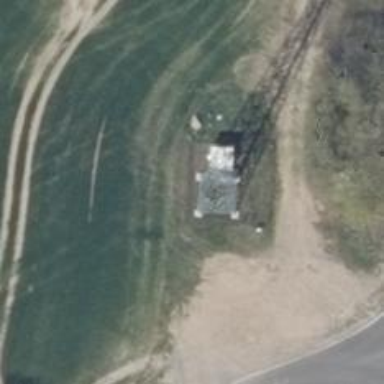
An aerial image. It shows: Communication tower.